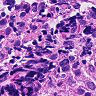
Metastatic tissue present: no